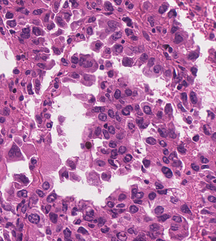
Tumor epithelial tissue: yes
Tumor-associated stroma tissue: no
Normal tissue: no